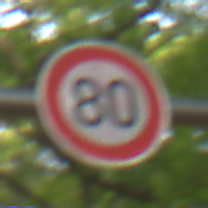
Verkehrszeichen: Geschwindigkeit80
Umgebung: Outdoor, RoadRail
Tageszeit: MorningAfternoon
Wetter: Clear
Licht: Natural
Jahreszeit: NotSpecified
Kontrast: LowContrast